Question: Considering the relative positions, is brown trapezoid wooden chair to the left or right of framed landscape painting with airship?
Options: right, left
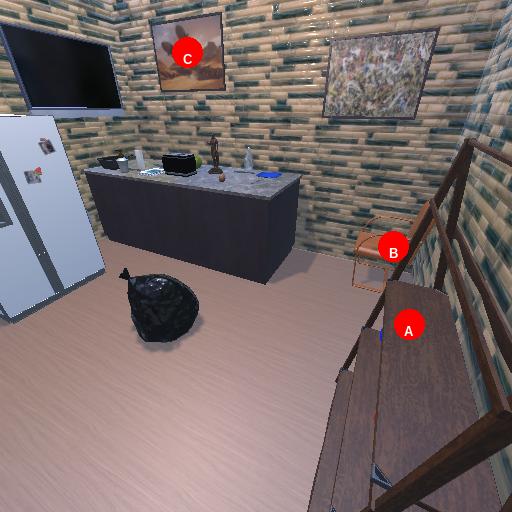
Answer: right